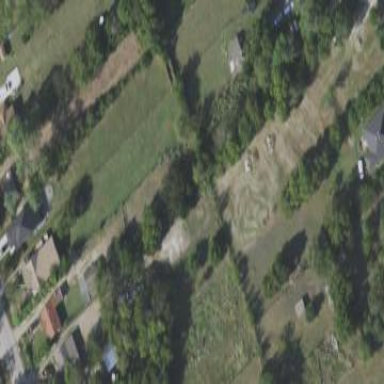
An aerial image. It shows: Grassy plot in green zone.